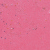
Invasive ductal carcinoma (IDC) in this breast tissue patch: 0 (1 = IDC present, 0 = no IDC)